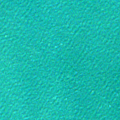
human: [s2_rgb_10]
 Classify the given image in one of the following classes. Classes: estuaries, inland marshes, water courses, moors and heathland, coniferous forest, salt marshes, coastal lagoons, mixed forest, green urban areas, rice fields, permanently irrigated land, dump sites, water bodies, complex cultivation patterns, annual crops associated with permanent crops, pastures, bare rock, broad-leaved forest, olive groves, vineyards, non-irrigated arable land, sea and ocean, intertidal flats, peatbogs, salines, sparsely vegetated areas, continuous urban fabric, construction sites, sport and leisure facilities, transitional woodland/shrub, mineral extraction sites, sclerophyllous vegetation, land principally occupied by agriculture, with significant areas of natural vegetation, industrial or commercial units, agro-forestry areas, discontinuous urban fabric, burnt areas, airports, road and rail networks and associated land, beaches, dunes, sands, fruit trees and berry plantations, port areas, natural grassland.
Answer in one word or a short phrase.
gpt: sea and ocean